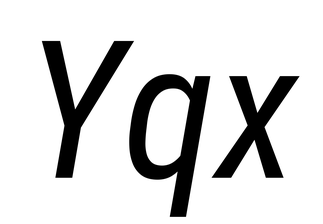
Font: Roboto-Italic_Condensed_Italic